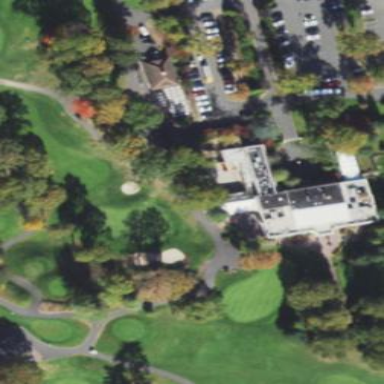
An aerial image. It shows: Clubhouse building associated with golf course.